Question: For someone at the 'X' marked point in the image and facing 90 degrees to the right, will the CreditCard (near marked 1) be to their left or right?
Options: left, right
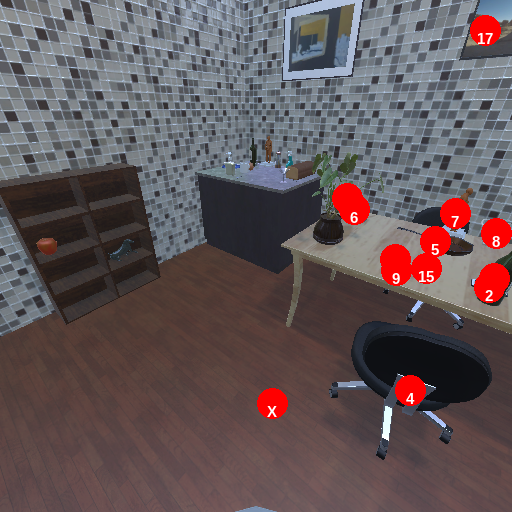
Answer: left